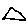
Label: triangle